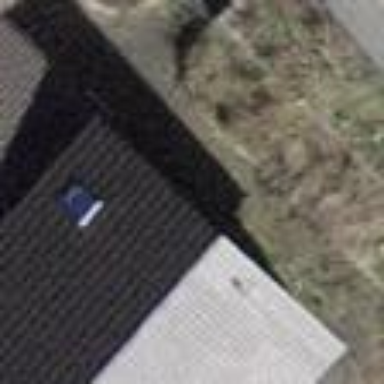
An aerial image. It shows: Building with tile roof.